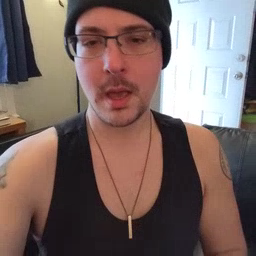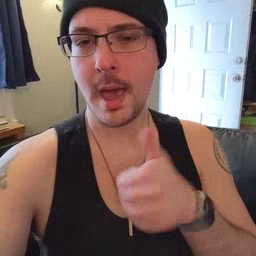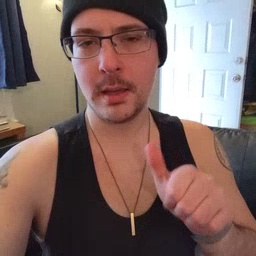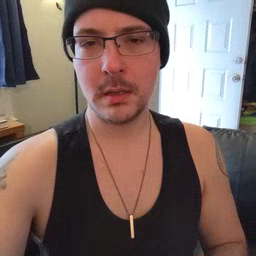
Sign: any